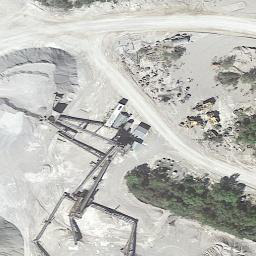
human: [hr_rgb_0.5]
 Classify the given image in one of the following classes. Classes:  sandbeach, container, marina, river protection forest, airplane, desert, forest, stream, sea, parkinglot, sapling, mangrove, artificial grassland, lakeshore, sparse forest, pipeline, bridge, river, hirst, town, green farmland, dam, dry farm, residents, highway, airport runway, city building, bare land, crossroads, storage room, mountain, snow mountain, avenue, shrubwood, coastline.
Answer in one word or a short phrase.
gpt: bare land